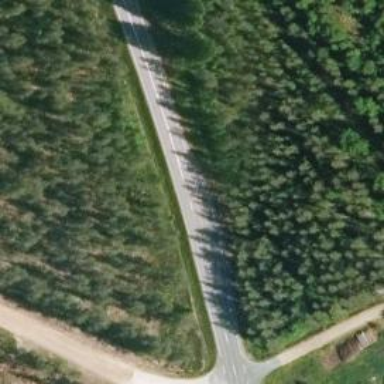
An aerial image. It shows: Asphalt trunk highway.